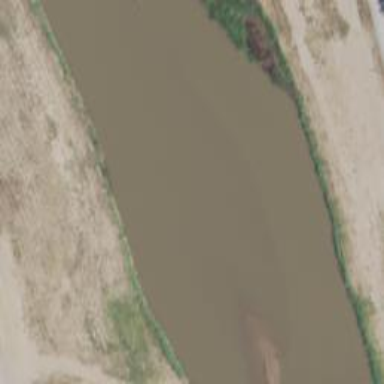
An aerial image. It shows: Beautiful view of river.